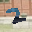
Label: 2